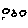
Label: circle